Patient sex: M
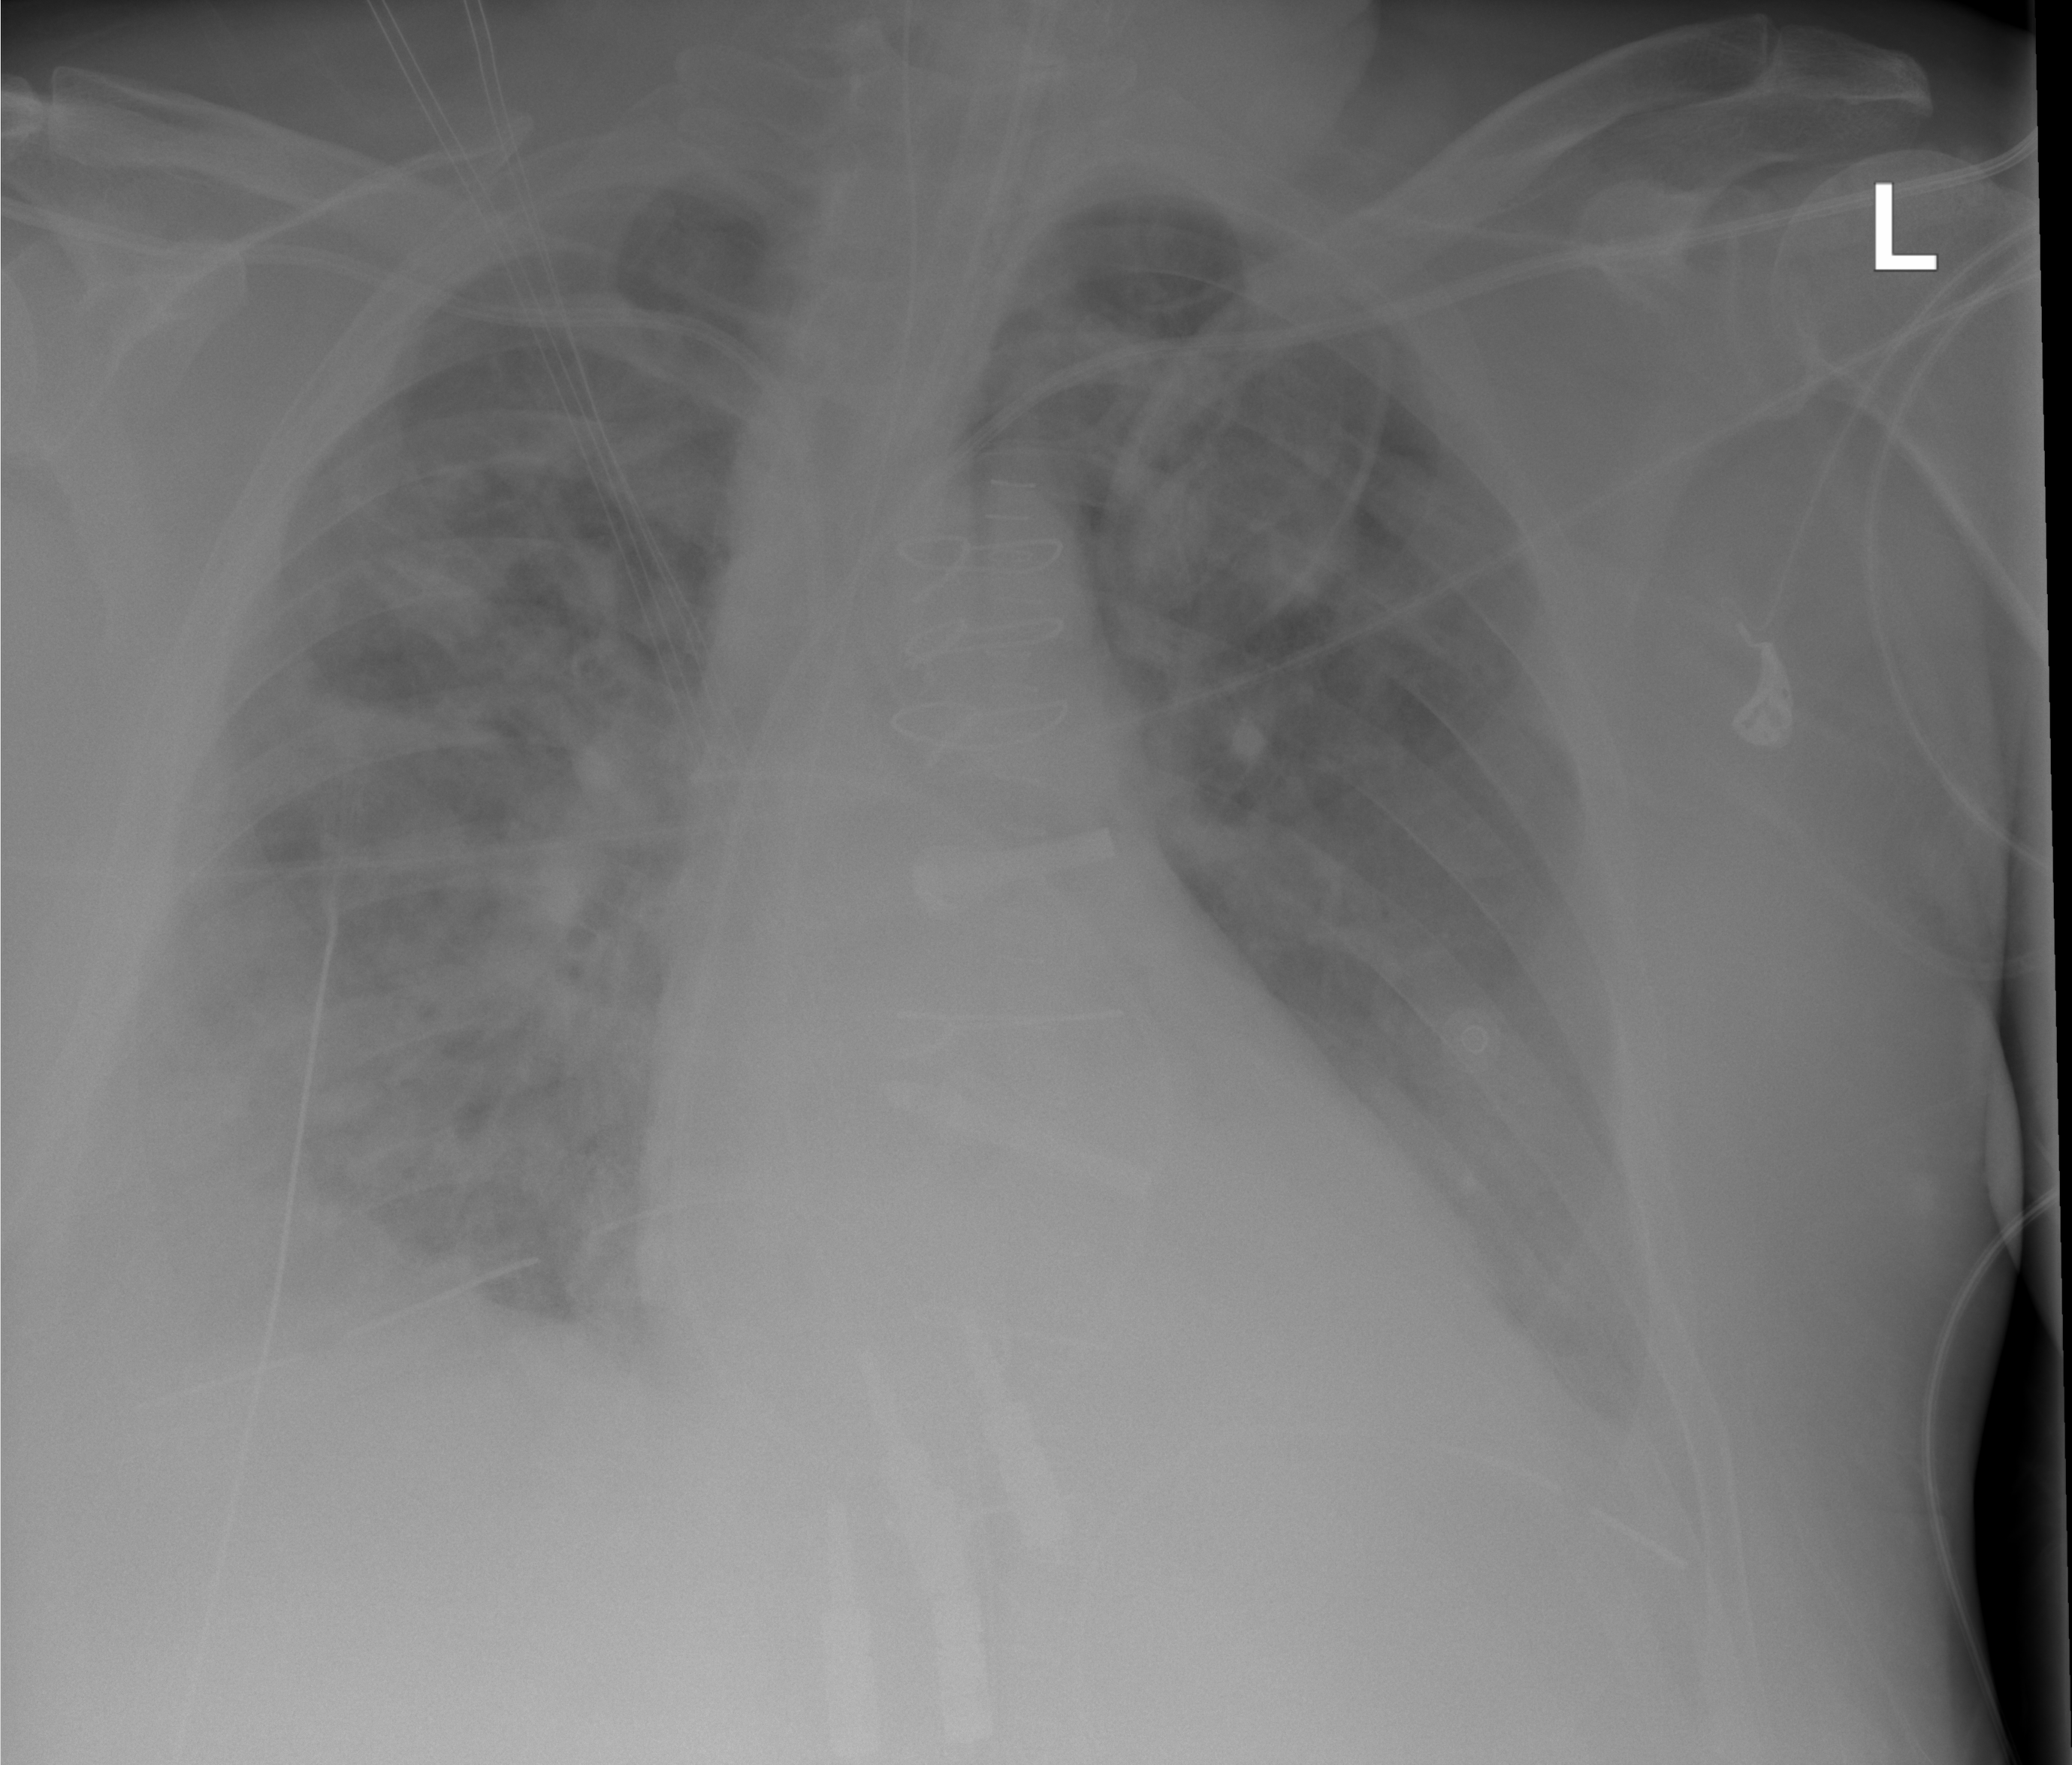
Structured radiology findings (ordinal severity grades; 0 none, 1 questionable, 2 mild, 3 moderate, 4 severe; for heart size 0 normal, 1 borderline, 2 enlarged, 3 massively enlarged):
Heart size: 2
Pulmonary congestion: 2
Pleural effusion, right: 3
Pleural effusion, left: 2
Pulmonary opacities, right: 3
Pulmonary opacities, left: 2
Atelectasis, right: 2
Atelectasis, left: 2